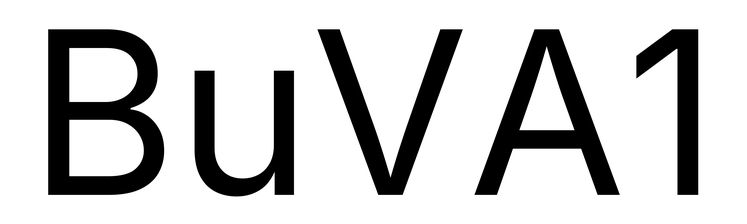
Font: Inter_Regular